Field crop: maize
Growth stage: 1
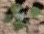
Species: chenopodium